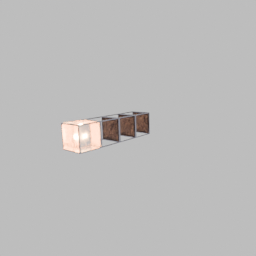
Label: lighting